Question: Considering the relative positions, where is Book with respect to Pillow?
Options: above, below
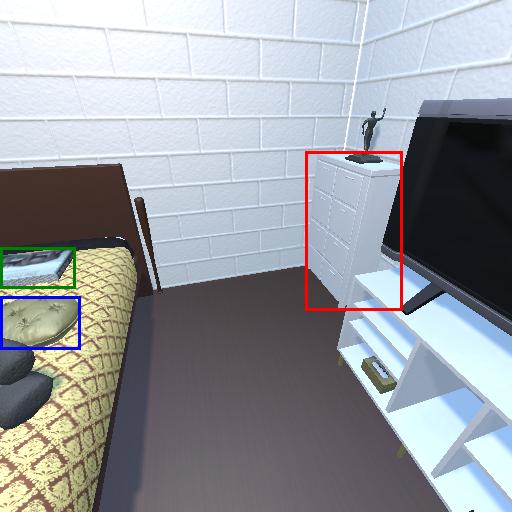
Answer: above